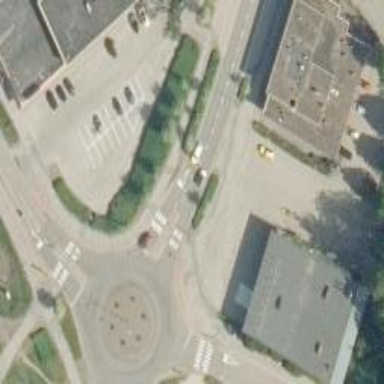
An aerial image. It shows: Pedestrian crossing with zebra markings on footway.